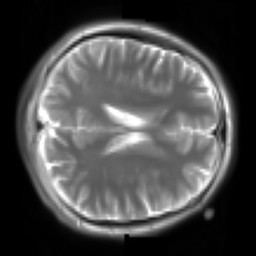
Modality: T2w
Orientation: axial